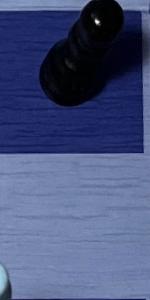
Label: Empty